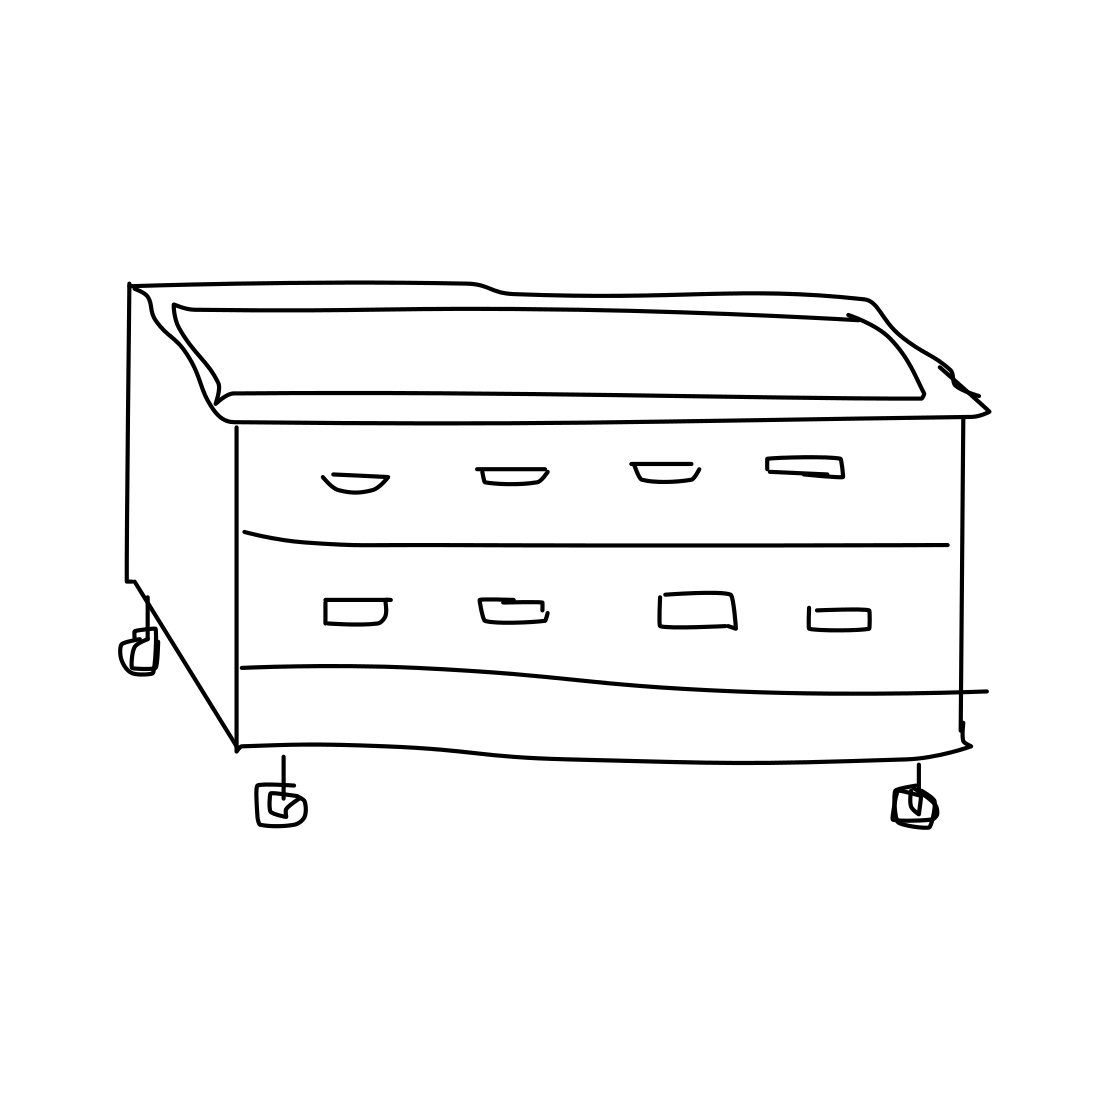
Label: cabinet